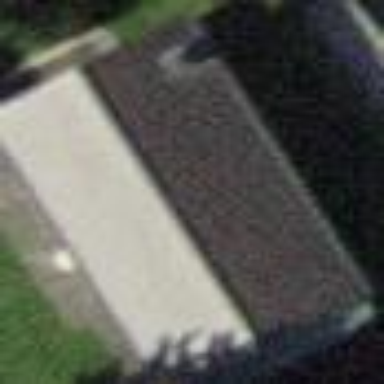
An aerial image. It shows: Shed.